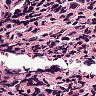
Metastatic tissue present: yes